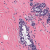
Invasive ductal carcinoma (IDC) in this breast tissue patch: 0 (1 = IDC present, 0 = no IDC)